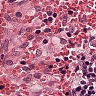
Metastatic tissue present: no